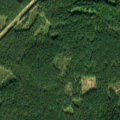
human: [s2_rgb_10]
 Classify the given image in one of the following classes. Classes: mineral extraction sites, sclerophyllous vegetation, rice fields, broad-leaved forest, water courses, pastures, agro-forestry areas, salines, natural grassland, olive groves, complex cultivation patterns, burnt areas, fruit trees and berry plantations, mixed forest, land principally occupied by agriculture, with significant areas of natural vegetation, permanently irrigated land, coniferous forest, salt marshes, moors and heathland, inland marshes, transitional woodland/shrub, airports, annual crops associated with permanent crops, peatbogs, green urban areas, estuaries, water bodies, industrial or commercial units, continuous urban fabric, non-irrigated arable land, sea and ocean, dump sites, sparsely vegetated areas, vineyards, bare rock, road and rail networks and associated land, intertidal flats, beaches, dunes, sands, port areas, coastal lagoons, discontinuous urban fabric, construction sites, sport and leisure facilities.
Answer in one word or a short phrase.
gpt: land principally occupied by agriculture, with significant areas of natural vegetation, coniferous forest, mixed forest